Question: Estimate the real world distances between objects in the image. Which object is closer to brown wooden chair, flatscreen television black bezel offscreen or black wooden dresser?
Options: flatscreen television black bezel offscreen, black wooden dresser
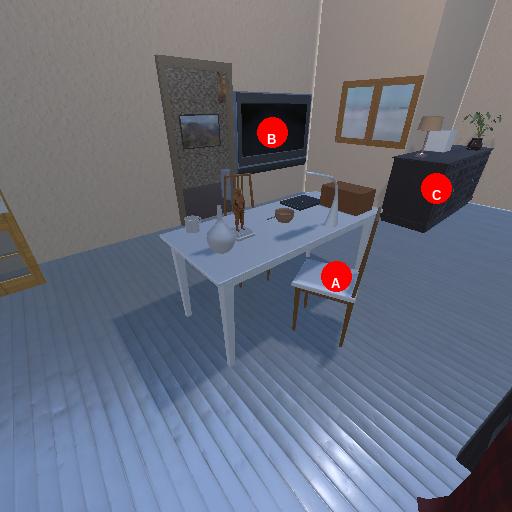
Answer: flatscreen television black bezel offscreen